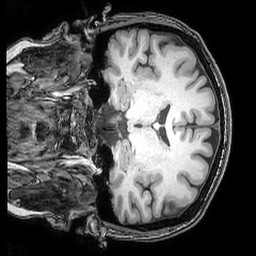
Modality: T1w
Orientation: coronal
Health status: ill
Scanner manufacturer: philips
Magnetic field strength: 3 T
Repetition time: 0.007 s
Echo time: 0.0035 s